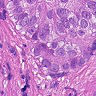
Metastatic tissue present: yes